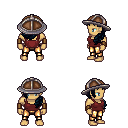
a pixel art fantasy rpg character, male body template, human, tanned skin, maroon pirate shirt, gold greaves, raven left-swept hairstyle, chain helm, leather bracers, four views (front, back, left, right), 2x2 character sprite sheet, small pixel art, hard edges, no anti-aliasing